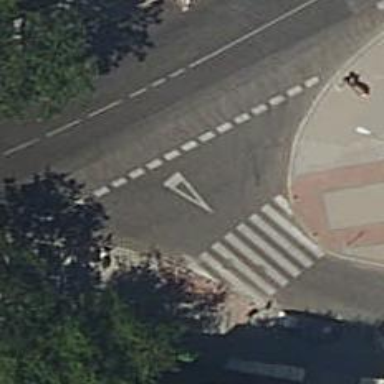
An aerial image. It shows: Uncontrolled zebra crossing.